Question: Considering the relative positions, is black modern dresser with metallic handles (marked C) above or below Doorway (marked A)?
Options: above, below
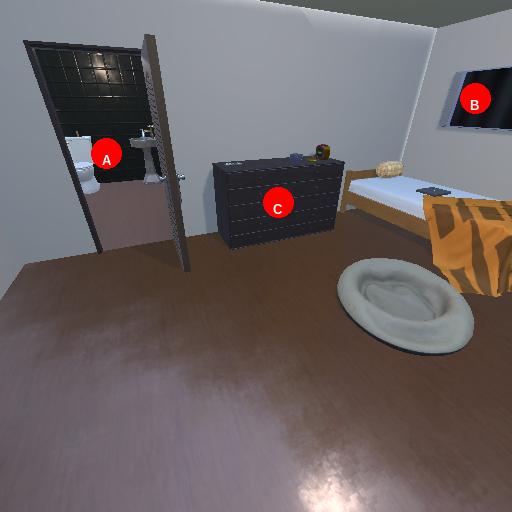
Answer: above